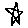
Label: star